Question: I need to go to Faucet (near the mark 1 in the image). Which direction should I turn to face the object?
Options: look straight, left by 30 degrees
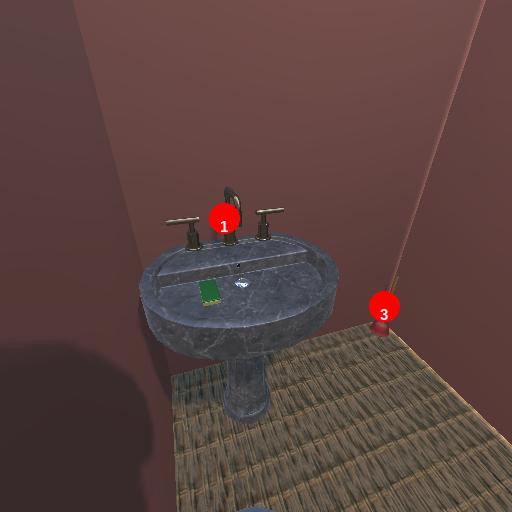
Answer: look straight